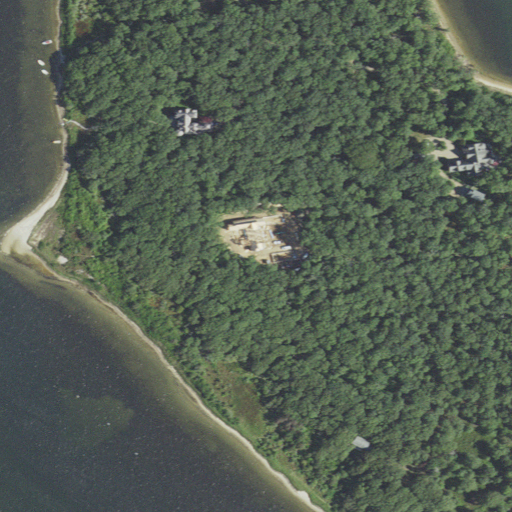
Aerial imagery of cape in Massachusetts named Kanomika Neck containing deciduous forest, open water, open development, shrub, grassland, woody wetlands, herbaceous wetlands, barren land, and medium intensity development